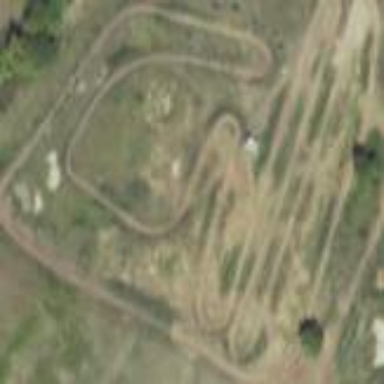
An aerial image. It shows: Motocross raceway road.